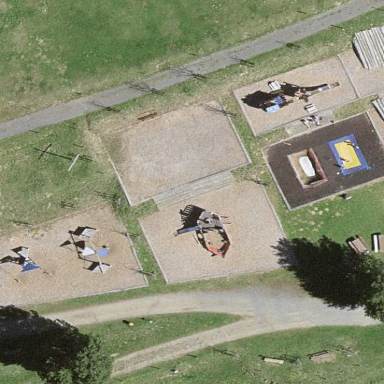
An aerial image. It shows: Playground area for leisure activities on the land.